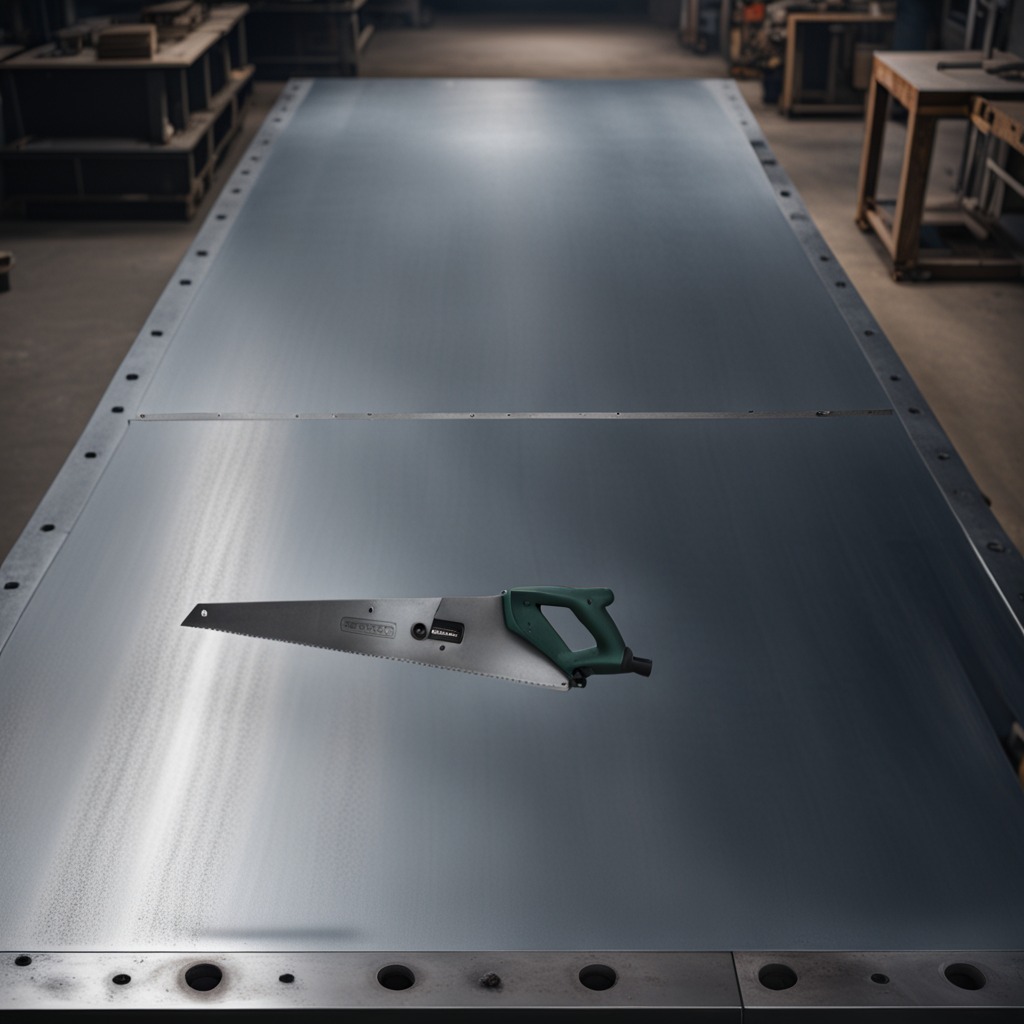
A metal saw is lying on the cold steel table in a mining workshop.